Interaction volume radius: 10 \u00c5
Interaction volume height: 25 \u00c5
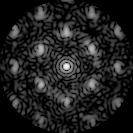
Disorder parameter: 0.47